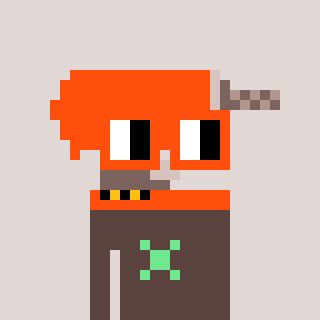
a pixel art character with square orange glasses, a drill-shaped head and a darkbrown-colored body on a warm background